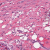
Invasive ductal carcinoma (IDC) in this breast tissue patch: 0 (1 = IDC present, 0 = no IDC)